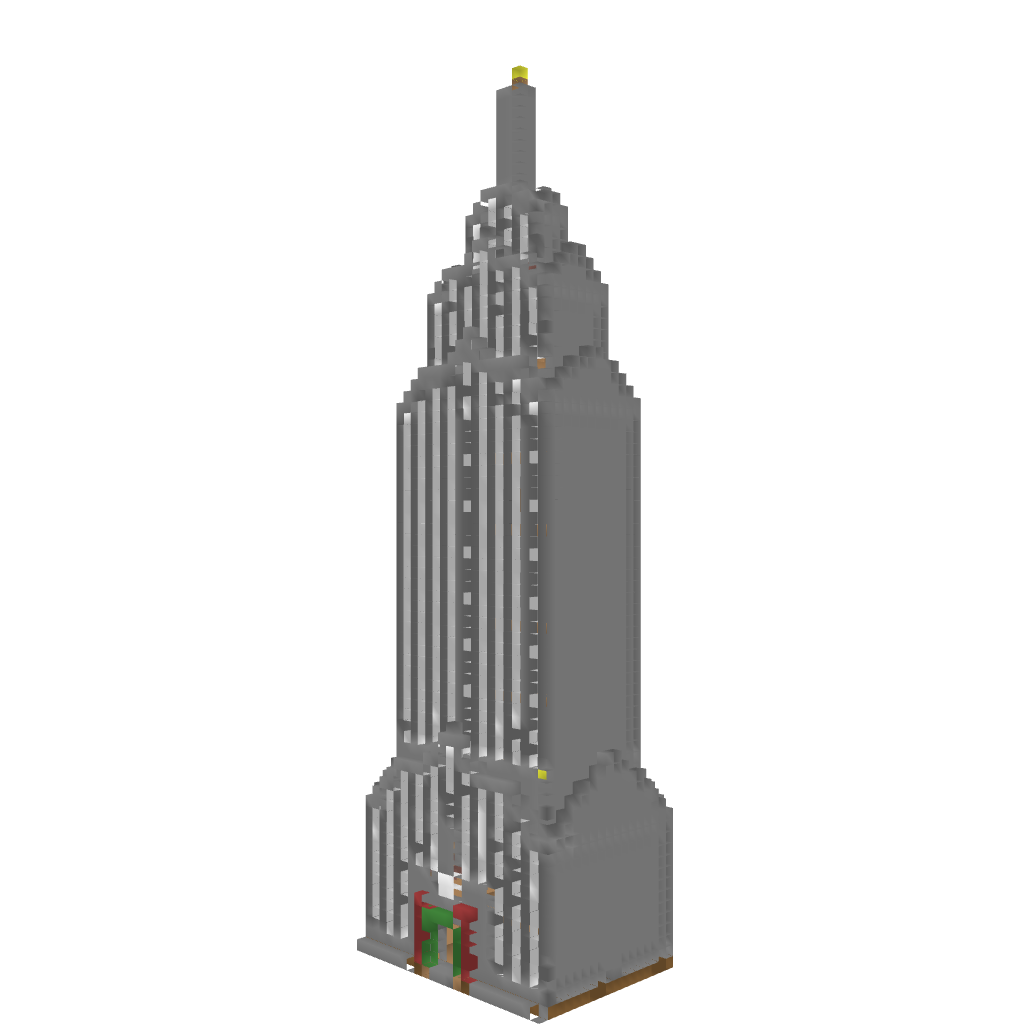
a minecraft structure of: Empire State Building large high quality